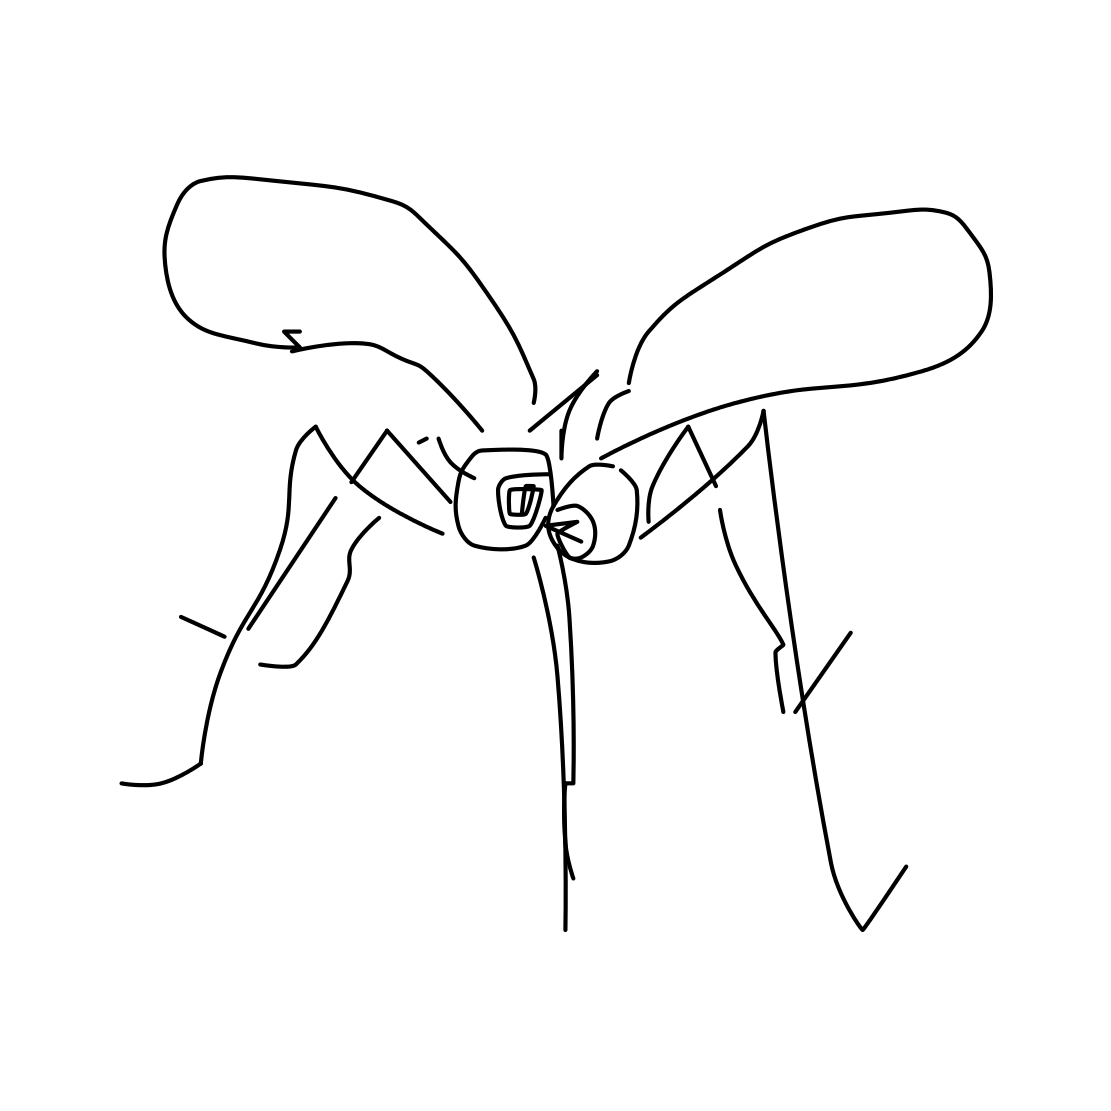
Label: mosquito